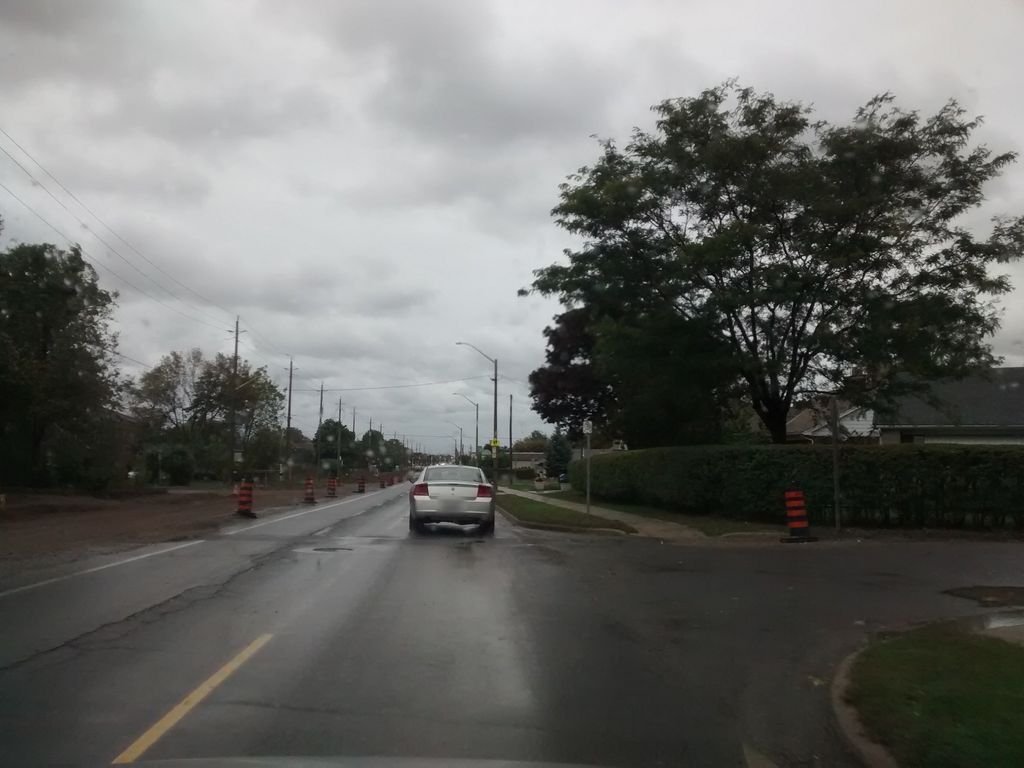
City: hamilton